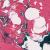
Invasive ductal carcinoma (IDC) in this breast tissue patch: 0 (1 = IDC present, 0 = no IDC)